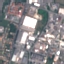
Land use / land cover class: Industrial